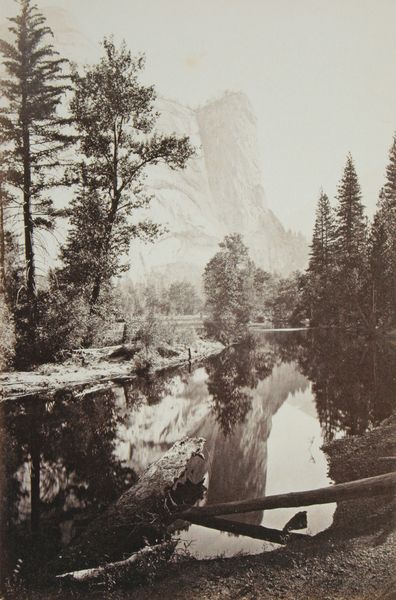
Titel: Washington Column, Yosemite Valley, Kalifornien
Künstler: Charleton E. Watkins
Standort: München
Institution: Sammlung Dietmar Siegert
Schlagwörter: baum, berg, blätter, felsen, himmel, laub, schatten, wasser, weiß, bäume, fluss, landschaft, sand, see, ufer, braun, grau, holz, schwarz, gras, rasen, weg, wiese, wolke, zaun, hochformat, wand, stein, tot, weit, spiegel, ast, bach, baumstamm, ferne, gräser, horizont, natur, spiegelung, stamm, strauch, brücke, busch, büsche, gewässer, sträucher, insel, tal, wald, wasserfall, aussicht, ruhig, ruhe, düster, fels, felswand, gebirge, gipfel, hang, dunst, nebel, amerika, sepia, böschung, strom, tannen, stämme, treibgut, treibholz, balken, glatt, hoch, reflexion, klippe, foto, fotografie, photographie, alpen, fern, klares wasser, lichtung, schwarz-weiß, fichte, nadelbaum, tanne, photo, kiefer, gebirgsbach, reflektion, fichten, kiefern, nadeln, fotographie, aufnahme, photografie, halbinsel, salzburg, wassser, borke, photgraphie, fles, kanada, eisenerz, fesl, beschaulich, 1880, fotro, aussicht+, berge, wald fluss